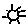
Label: sun